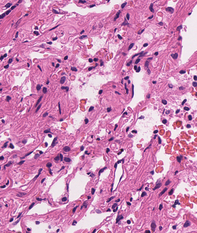
Tumor epithelial tissue: no
Tumor-associated stroma tissue: no
Normal tissue: yes